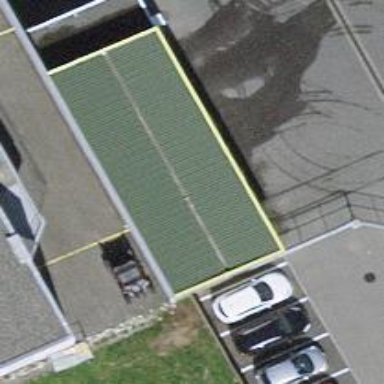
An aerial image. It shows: Car wash facility.